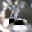
Label: 2